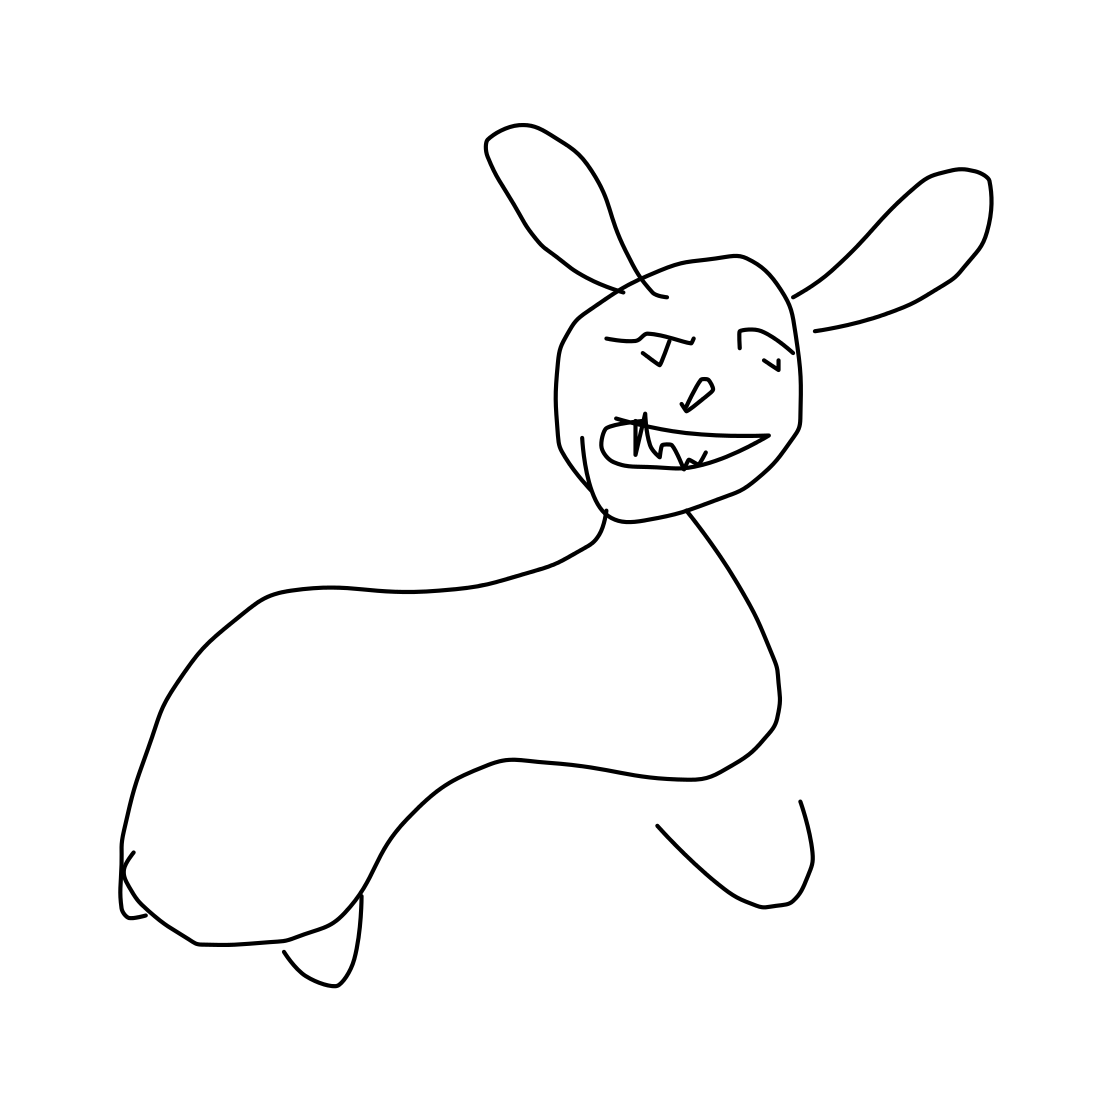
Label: rabbit